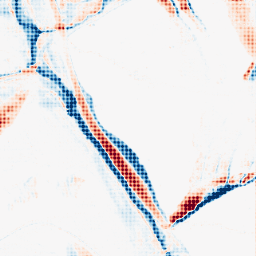
Category: morphological
Decomposition family: morphological_ellipse
Decomposition parameters: operation: average
width: 5
height: 30
Upsampling method: sinc_blackman
Upsampling parameters: scale: 4
kernel_size: 4
Upsampling scale: 4